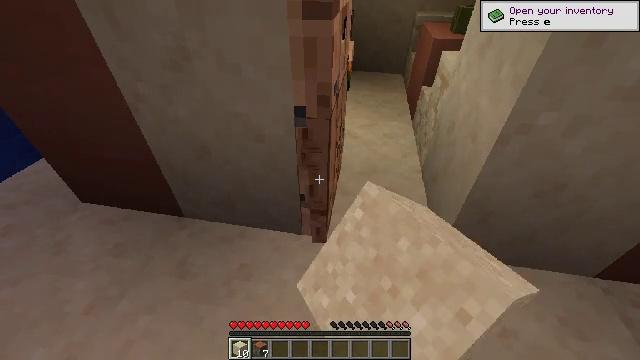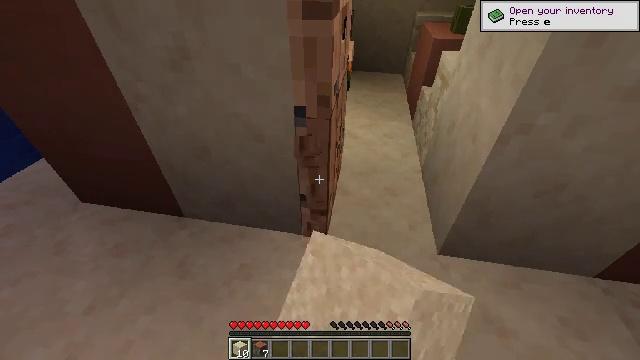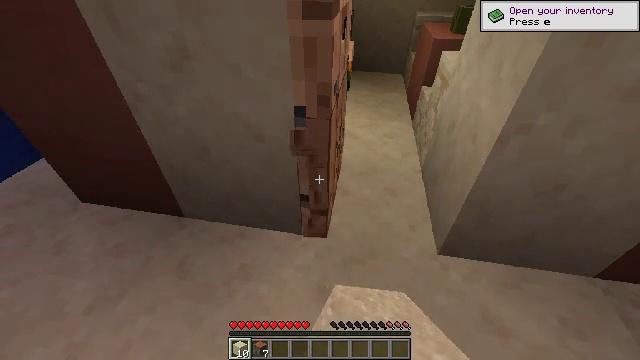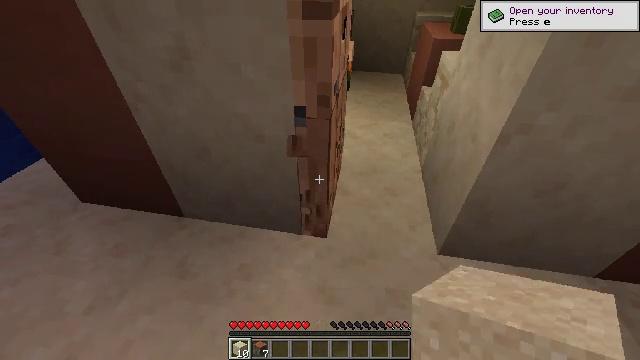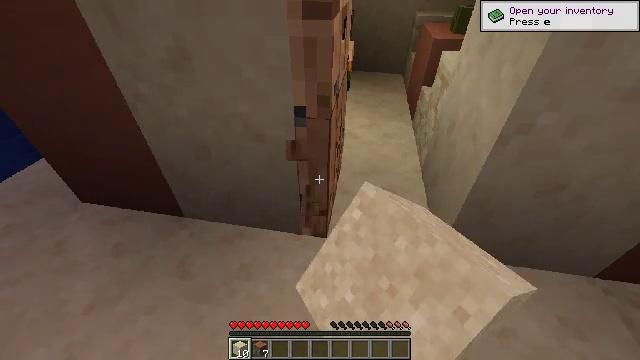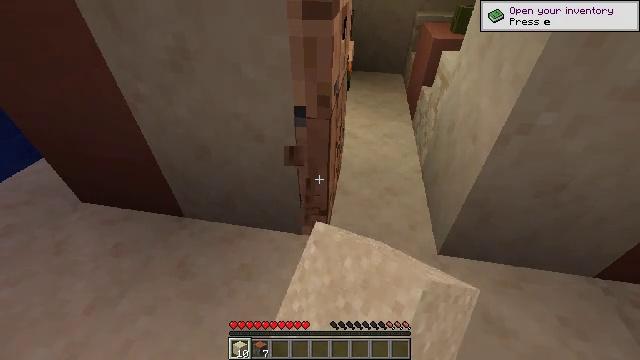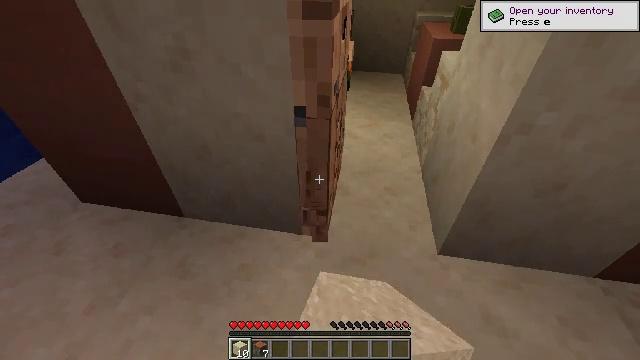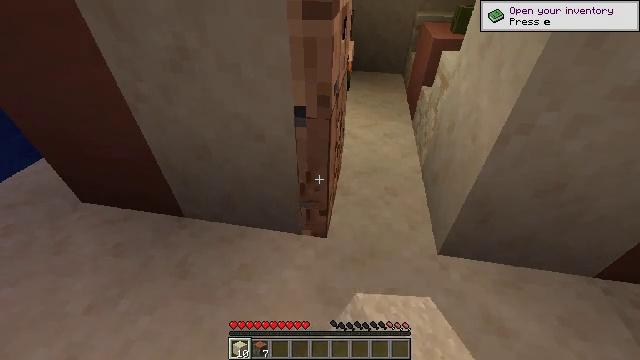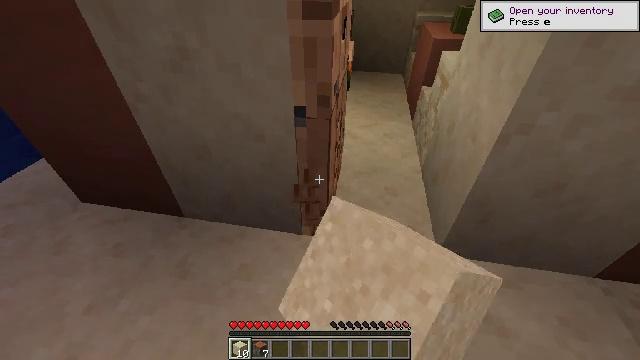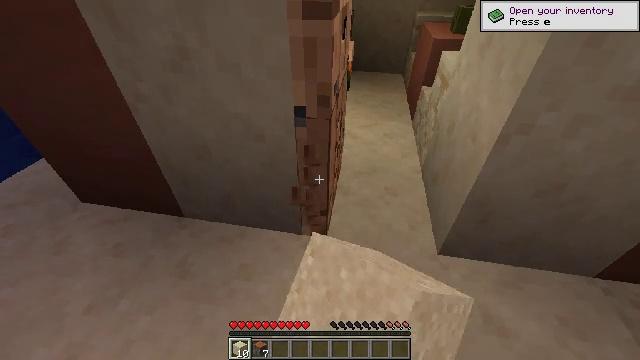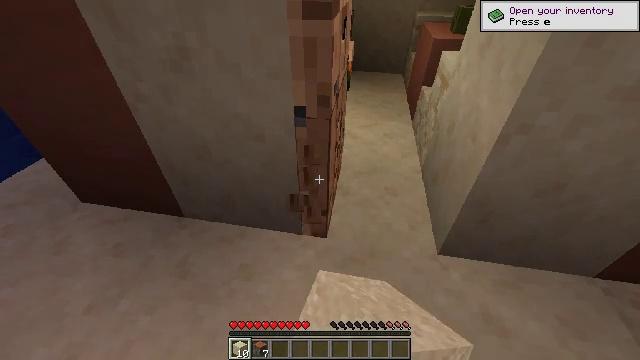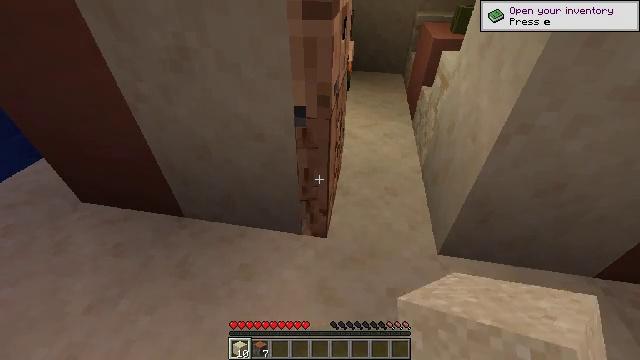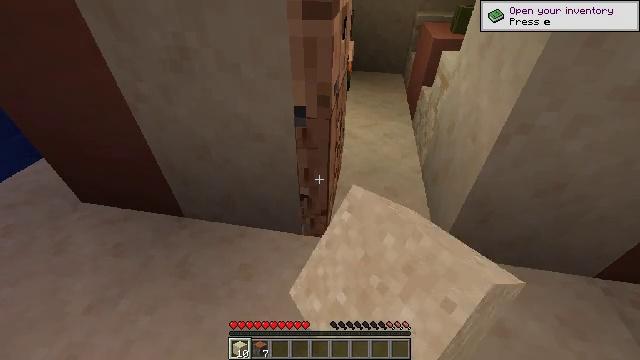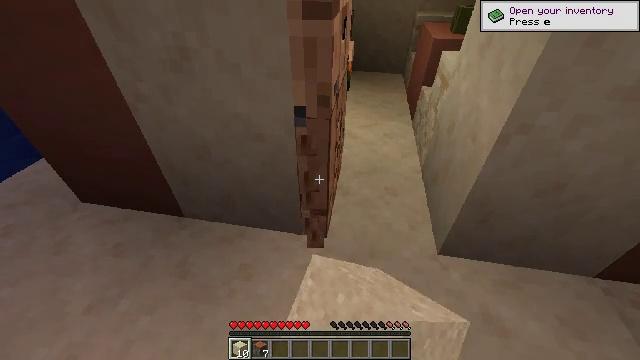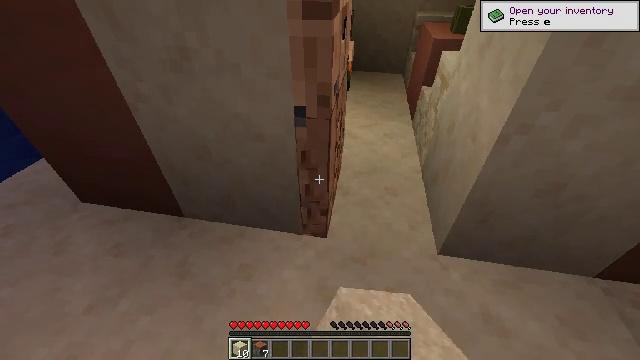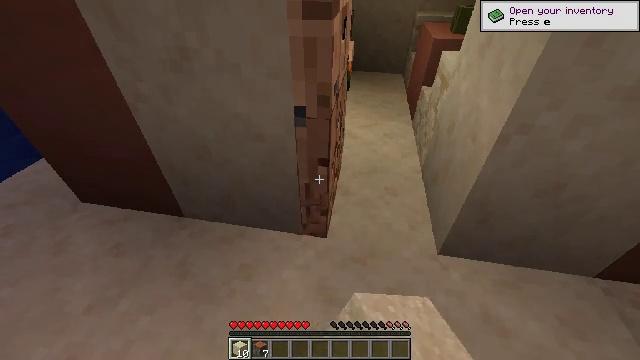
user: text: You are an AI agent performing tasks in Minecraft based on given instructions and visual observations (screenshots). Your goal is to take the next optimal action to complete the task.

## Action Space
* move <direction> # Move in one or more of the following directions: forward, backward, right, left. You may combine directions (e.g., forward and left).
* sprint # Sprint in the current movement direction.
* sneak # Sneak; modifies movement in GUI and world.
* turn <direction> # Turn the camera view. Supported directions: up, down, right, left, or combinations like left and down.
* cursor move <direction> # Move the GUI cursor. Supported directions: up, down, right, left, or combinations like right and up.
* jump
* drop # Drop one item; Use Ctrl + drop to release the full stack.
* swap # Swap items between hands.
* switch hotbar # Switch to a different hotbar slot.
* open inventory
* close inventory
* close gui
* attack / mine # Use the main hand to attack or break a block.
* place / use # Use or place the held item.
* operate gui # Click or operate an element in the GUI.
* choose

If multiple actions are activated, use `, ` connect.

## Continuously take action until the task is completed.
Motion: motion action
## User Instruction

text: Break the jungle door.
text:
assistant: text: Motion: attack / mine
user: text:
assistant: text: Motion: attack / mine
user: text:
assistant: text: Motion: attack / mine
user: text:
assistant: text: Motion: attack / mine
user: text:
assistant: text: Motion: attack / mine
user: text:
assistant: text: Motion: attack / mine
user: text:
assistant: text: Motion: attack / mine
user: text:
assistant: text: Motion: attack / mine
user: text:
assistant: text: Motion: attack / mine
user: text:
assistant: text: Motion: attack / mine
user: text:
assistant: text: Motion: attack / mine
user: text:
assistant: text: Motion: attack / mine
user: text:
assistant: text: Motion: attack / mine
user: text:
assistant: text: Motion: attack / mine
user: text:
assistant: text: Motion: attack / mine
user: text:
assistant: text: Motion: attack / mine
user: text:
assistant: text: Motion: attack / mine
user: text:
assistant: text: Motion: attack / mine
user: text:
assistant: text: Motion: attack / mine
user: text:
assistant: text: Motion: attack / mine
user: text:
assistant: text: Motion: attack / mine
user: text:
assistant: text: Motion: attack / mine
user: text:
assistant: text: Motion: attack / mine
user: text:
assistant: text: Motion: attack / mine
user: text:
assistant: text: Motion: attack / mine
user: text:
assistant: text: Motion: attack / mine
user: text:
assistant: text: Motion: attack / mine
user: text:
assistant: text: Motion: attack / mine
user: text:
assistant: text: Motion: attack / mine
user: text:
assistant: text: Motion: attack / mine